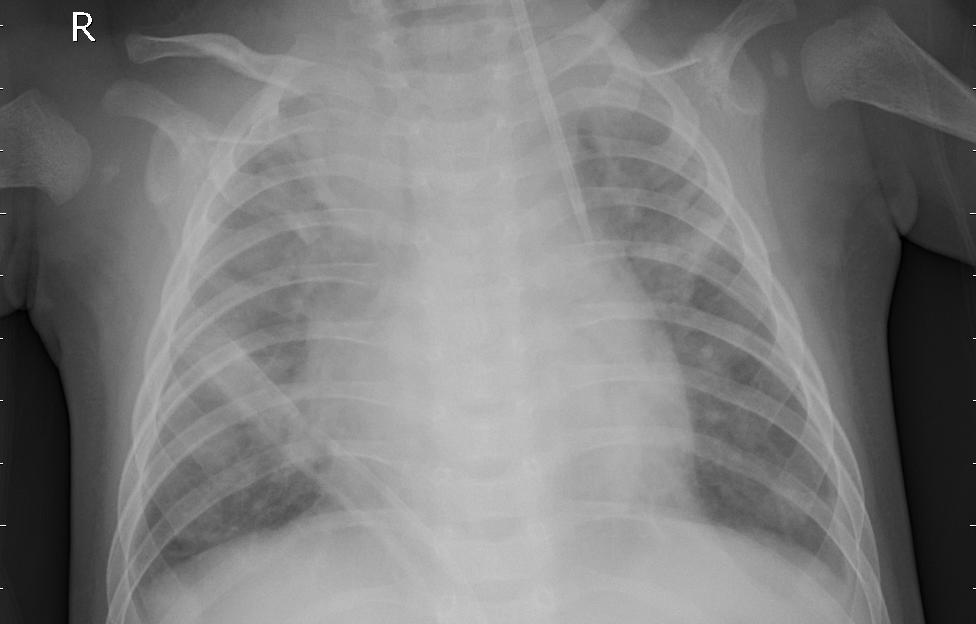
Diagnosis: PNEUMONIA